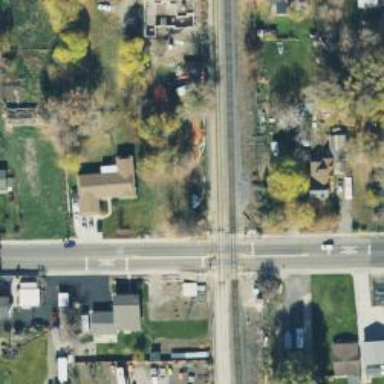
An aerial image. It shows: Railway crossing.